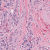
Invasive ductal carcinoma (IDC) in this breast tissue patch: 1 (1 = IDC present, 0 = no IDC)